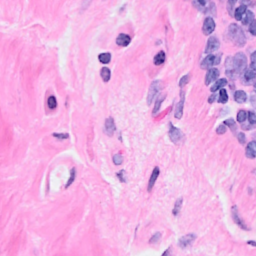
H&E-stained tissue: Breast